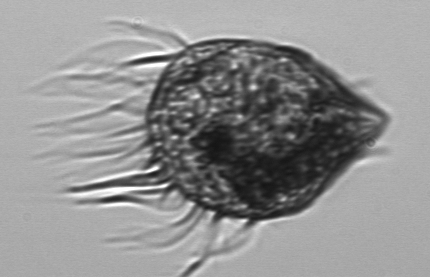
Label: Strombidium_morphotype1